一年级 · 组合几何学
先摆 $\square$, 在 $\square$ 的左边摆一个. $\square$, 再把 $\square$ 摆在 $\square$ 的上面。正确的摆法是 ( ) 。
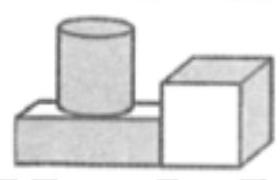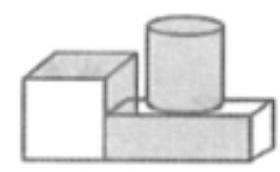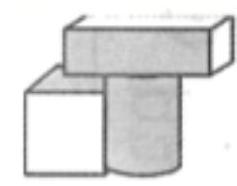
A.

B.

C.

答案: B